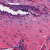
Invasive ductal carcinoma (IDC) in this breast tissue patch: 0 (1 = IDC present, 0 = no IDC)